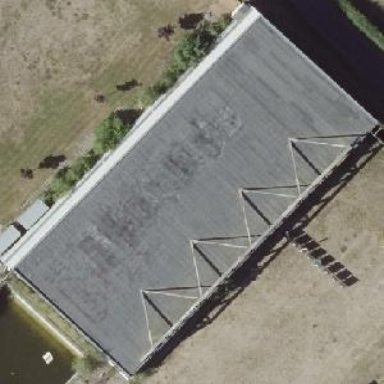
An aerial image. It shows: Sports hall dedicated to archery located on leisure land.